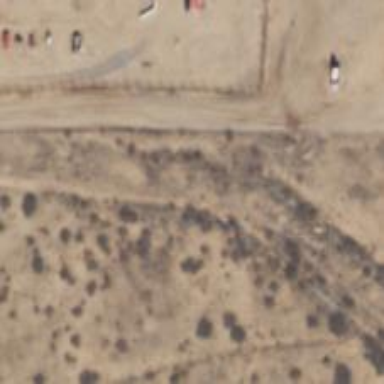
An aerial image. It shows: Abandoned road.